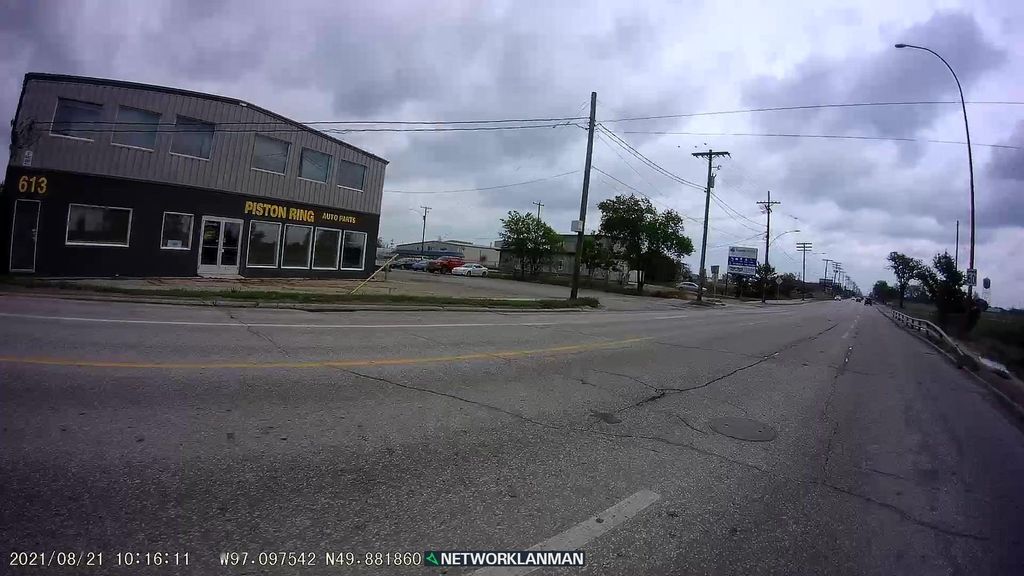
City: winnipeg